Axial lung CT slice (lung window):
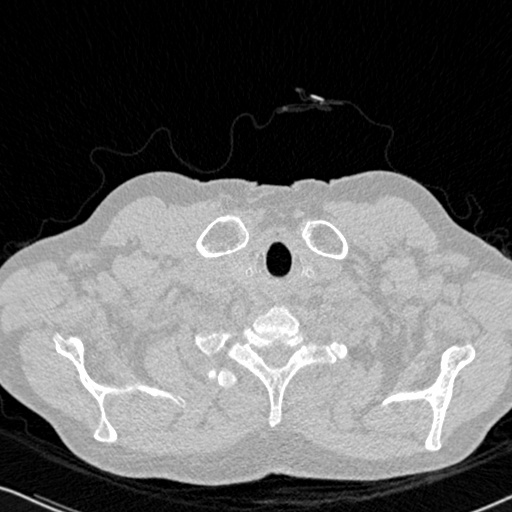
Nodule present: no